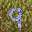
Label: 9